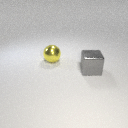
large gray metal cube to the right of large yellow metal sphere